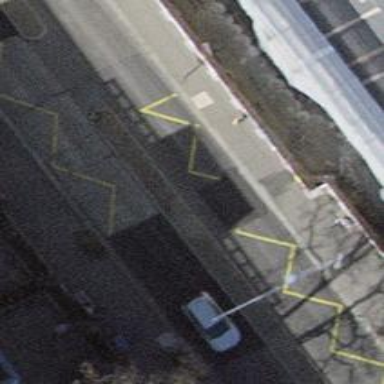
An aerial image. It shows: Trolleybus stop position for public transport.